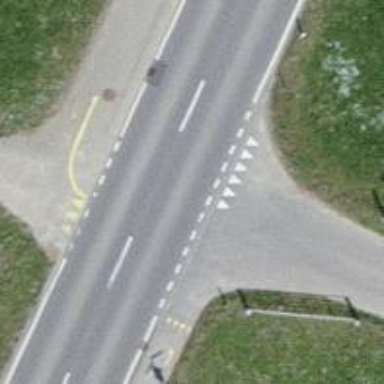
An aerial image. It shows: Road with "give way" sign.